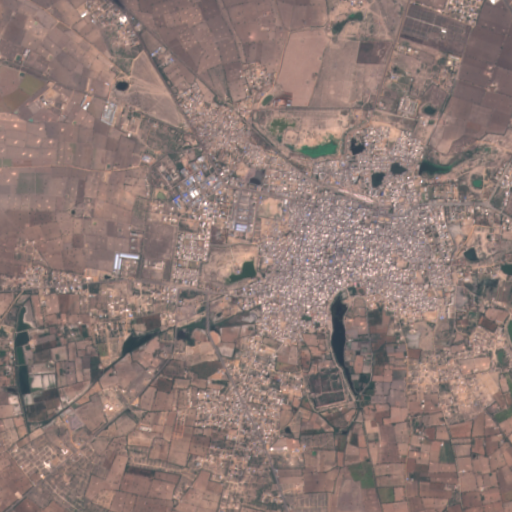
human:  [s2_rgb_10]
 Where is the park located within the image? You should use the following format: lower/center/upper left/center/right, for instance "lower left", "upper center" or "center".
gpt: The park is located in the center of the image.
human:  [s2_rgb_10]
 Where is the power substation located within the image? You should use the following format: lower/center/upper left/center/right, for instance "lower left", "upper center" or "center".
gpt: The power substation is located in the upper right of the image.
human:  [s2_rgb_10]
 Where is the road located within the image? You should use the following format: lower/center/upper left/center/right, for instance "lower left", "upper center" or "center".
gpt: There is no road in the image.